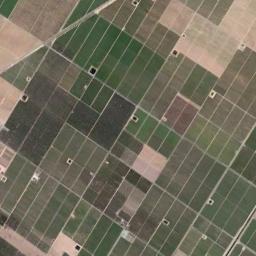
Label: rectangular_farmland